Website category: auto
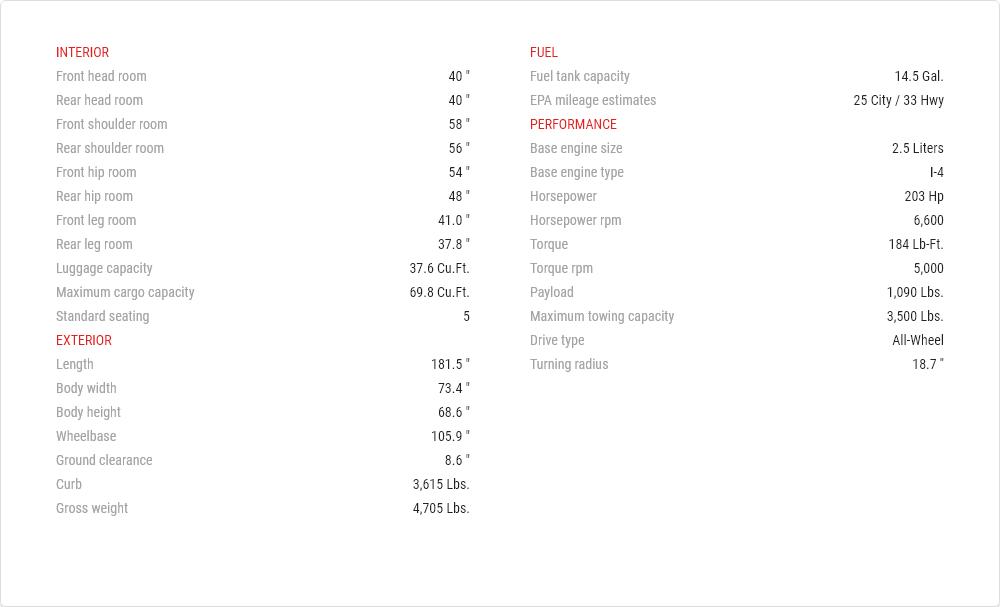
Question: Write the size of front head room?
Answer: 40 "

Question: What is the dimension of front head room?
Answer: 40 "

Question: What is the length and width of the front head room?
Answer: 40 "

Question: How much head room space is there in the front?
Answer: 40 "

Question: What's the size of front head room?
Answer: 40 "

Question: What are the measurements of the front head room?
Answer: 40 "

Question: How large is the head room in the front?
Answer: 40 "

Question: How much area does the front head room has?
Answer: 40 "

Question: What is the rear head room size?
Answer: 40 "

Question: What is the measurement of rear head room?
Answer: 40 "

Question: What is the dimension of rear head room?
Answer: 40 "

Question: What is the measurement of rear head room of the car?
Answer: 40 "

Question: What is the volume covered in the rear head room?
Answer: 40 "

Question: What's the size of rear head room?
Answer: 40 "

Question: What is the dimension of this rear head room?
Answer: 40 "

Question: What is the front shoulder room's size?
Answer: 58 "

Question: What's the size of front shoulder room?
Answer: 58 "

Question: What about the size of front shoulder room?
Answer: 58 "

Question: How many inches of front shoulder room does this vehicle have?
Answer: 58 "

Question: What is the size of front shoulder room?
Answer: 58 "

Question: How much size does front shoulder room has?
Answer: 58 "

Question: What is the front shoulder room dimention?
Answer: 58 "

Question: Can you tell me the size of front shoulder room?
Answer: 58 "

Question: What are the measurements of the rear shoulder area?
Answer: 56 "

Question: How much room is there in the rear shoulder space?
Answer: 56 "

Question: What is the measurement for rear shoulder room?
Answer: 56 "

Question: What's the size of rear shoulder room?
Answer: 56 "

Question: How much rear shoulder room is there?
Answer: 56 "

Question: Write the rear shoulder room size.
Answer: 56 "

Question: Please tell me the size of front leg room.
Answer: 41.0 "

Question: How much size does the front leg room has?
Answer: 41.0 "

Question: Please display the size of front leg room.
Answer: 41.0 "

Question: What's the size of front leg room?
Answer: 41.0 "

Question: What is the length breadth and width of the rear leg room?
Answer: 37.8 "

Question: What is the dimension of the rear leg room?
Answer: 37.8 "

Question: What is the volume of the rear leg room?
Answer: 37.8 "

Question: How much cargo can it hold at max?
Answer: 37.6 cu.ft.

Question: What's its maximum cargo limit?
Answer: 37.6 cu.ft.

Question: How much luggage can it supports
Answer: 37.6 cu.ft.

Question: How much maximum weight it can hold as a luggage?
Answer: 37.6 cu.ft.

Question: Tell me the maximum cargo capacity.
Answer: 37.6 cu.ft.

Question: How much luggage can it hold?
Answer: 37.6 cu.ft.

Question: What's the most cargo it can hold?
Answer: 37.6 cu.ft.

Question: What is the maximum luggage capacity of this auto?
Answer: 37.6 cu.ft.

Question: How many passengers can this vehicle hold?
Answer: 5

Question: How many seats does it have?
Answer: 5

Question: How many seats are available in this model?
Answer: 5

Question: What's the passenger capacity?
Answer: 5

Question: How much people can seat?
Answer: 5

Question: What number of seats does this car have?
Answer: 5

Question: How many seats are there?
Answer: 5

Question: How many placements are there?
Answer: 5

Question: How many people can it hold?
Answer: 5

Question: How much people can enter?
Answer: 5

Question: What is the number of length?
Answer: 181.5 "

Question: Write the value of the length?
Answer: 181.5 "

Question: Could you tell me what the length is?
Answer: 181.5 "

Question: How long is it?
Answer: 181.5 "

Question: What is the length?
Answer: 181.5 "

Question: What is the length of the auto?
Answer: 181.5 "

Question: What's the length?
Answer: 181.5 "

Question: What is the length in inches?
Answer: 181.5 "

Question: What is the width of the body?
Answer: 73.4 "

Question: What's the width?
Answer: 73.4 "